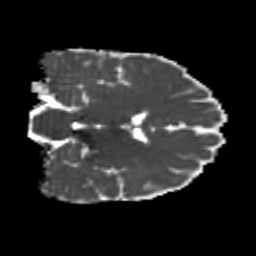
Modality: MD
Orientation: coronal
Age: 20
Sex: male
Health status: healthy
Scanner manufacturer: philips
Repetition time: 7.386 s
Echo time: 0.08599 s